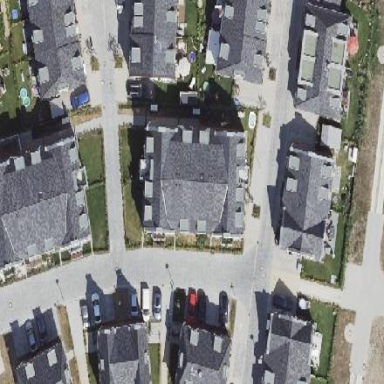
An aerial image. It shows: Gabled roof apartments building.